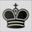
Piece: bK